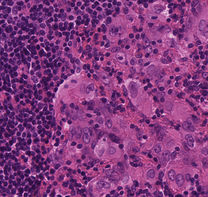
Tumor epithelial tissue: yes
Tumor-associated stroma tissue: yes
Normal tissue: no